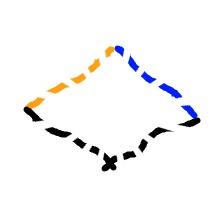
Shape: rhombus